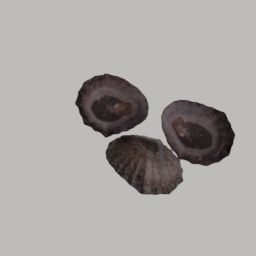
Label: animals